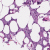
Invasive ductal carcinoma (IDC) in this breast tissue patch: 0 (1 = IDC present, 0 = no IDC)